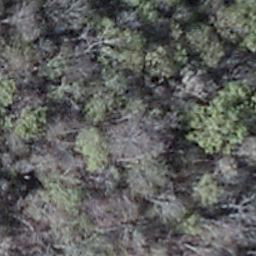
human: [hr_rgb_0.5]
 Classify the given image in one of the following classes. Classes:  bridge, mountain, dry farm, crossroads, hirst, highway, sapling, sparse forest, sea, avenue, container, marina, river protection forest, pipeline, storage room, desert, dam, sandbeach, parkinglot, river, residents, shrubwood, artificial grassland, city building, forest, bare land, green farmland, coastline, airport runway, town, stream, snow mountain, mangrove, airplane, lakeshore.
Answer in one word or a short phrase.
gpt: shrubwood